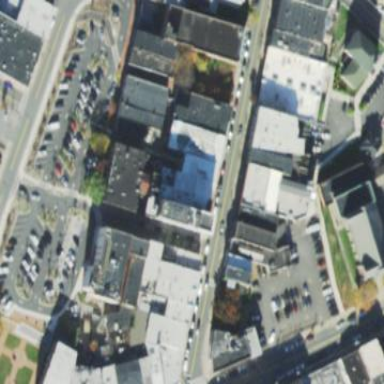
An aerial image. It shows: Retail building.